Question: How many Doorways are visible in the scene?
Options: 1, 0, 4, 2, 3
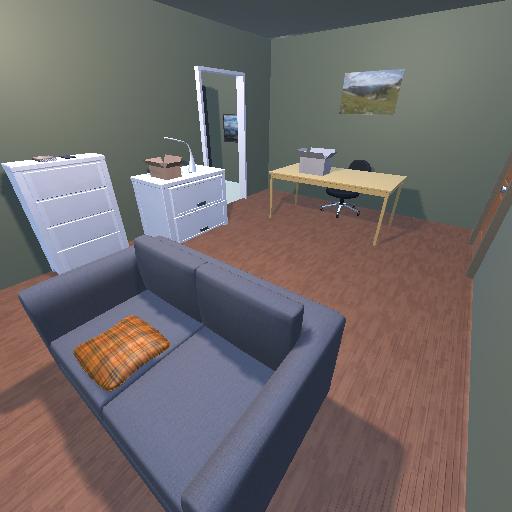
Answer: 1